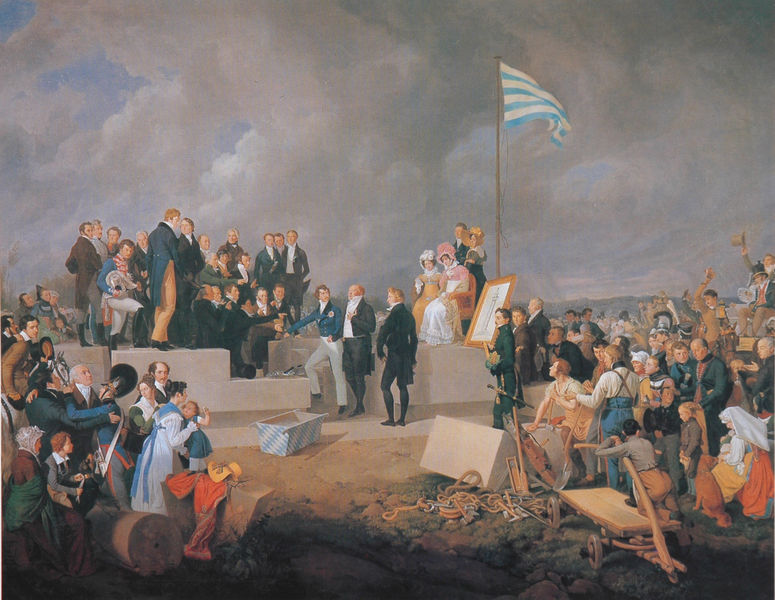
Titel: Die Grundsteinlegung der Konstitutionssäule zu Gaibach am 26.Mai 1821
Künstler: Peter von Heß
Standort: Würzburg
Institution: Mainfränkisches Museum
Schlagwörter: berg, blau, gemälde, gruppe, himmel, mann, schatten, weiß, wolken, frauen, gelb, grün, himmerl, menschen, mädchen, sand, sitzen, braun, bunt, damen, frankreich, frau, grau, holz, hut, hüte, kleid, kleider, marmor, männer, orange, skizze, säule, zeichnung, gras, hund, rot, tiere, tuch, wolke, fest, gesellschaft, herren, leute, menge, schleife, versammlung, zylinder, anzug, feier, feiern, historie, mensch, rahmen, stehen, stein, steine, bild, öl, baumstamm, erde, horizont, hügel, wind, boden, gewand, schnur, schnüre, kind, genre, karren, kinder, pferd, bewölkt, zuschauer, fahne, flagge, mast, rede, trage, berge, fels, gebirge, platz, besucher, handkarren, wagen, romantik, fahnenmast, krieg, seile, sturm, treppe, unwetter, wetter, historienbild, könig, soldaten, ansprache, frack, gäste, stufe, stufen, podest, taue, regen, spitzweg, bayern, seil, windig, erdboden, revolution, uniform, uniformen, bürger, volk, deichsel, napoleon, orden, entwurf, menschenmenge, vertrag, otto, rauten, sarg, werkzeug, mauern, griechenland, trog, hochzeit, kniestrumpf, freien, hosenträger, gerahmt, jubel, einweihung, lade, bauwerk, leiterwagen, architekt, friede, fundament, grundsteinlegung, steinblock, blau weiss, vortrag, hellas, inder, auszeichnung, fracke, grundstein, handwagen, jury, richtfest, skzze, wallhalla, gründung, könig otto, hüpgel, otto von bayern, trauuung